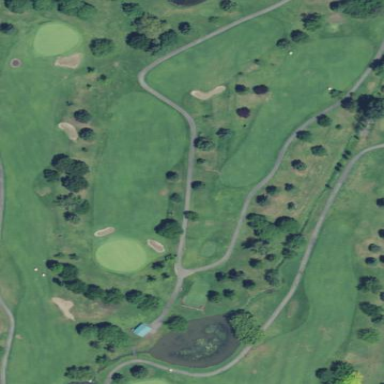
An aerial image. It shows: Grassy area designated as golf fairway.